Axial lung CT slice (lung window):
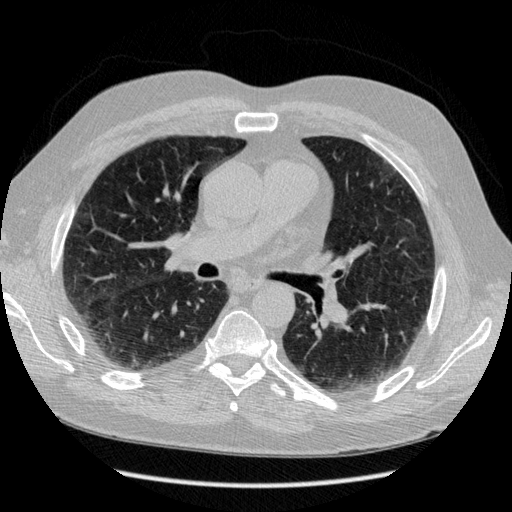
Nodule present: no